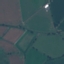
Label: Pasture